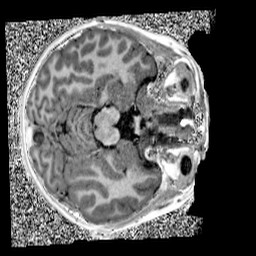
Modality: UNIT1
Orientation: axial
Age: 9
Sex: male
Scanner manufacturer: siemens
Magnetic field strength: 3 T
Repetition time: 4 s
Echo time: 0.00299 s